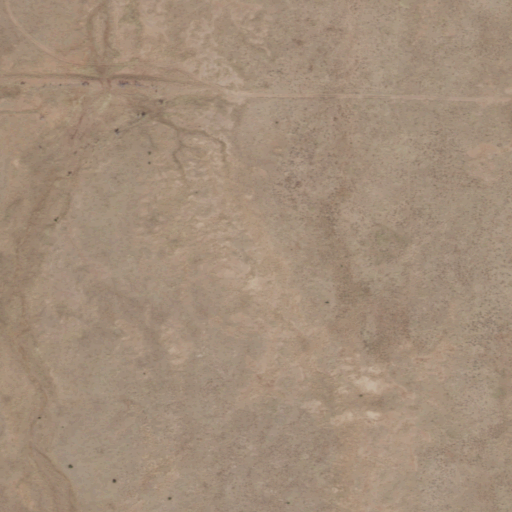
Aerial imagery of plain(s) in Arizona named Swinburne Flat containing shrub and grassland